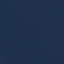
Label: SeaLake